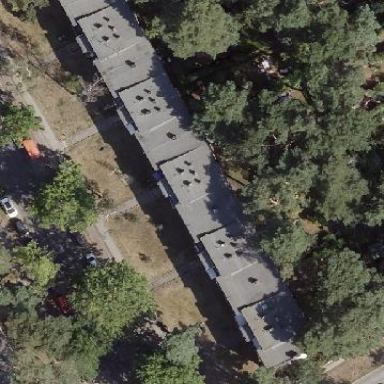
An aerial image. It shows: Flat-roofed apartment building.